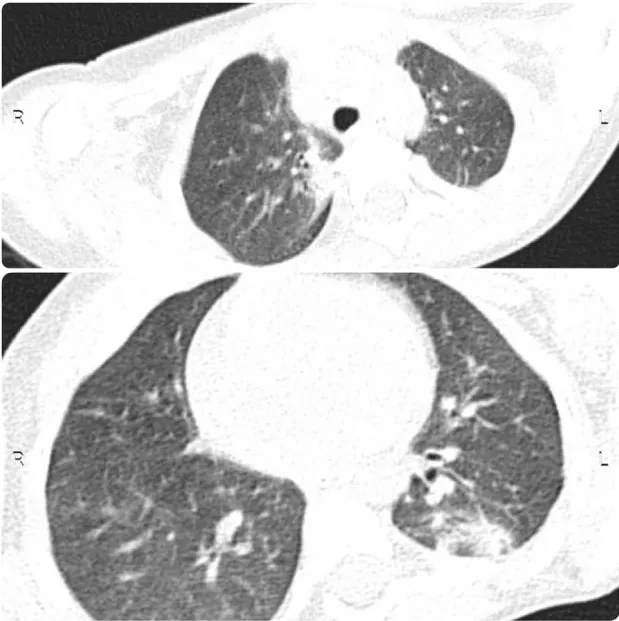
CT obtained from chest. Chest CT showed underlying bronchopneumonic lung involvement.
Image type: radiology (ct)